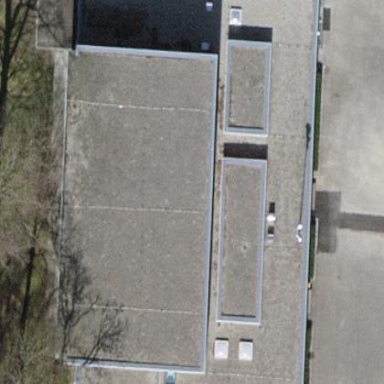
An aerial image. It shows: School building.